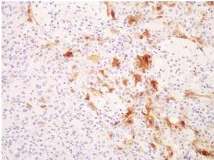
Pathological and immunohistochemical examination results. VIM positivity, magnificationx200.
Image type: pathology (immunostaining)